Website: lowes
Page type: cart
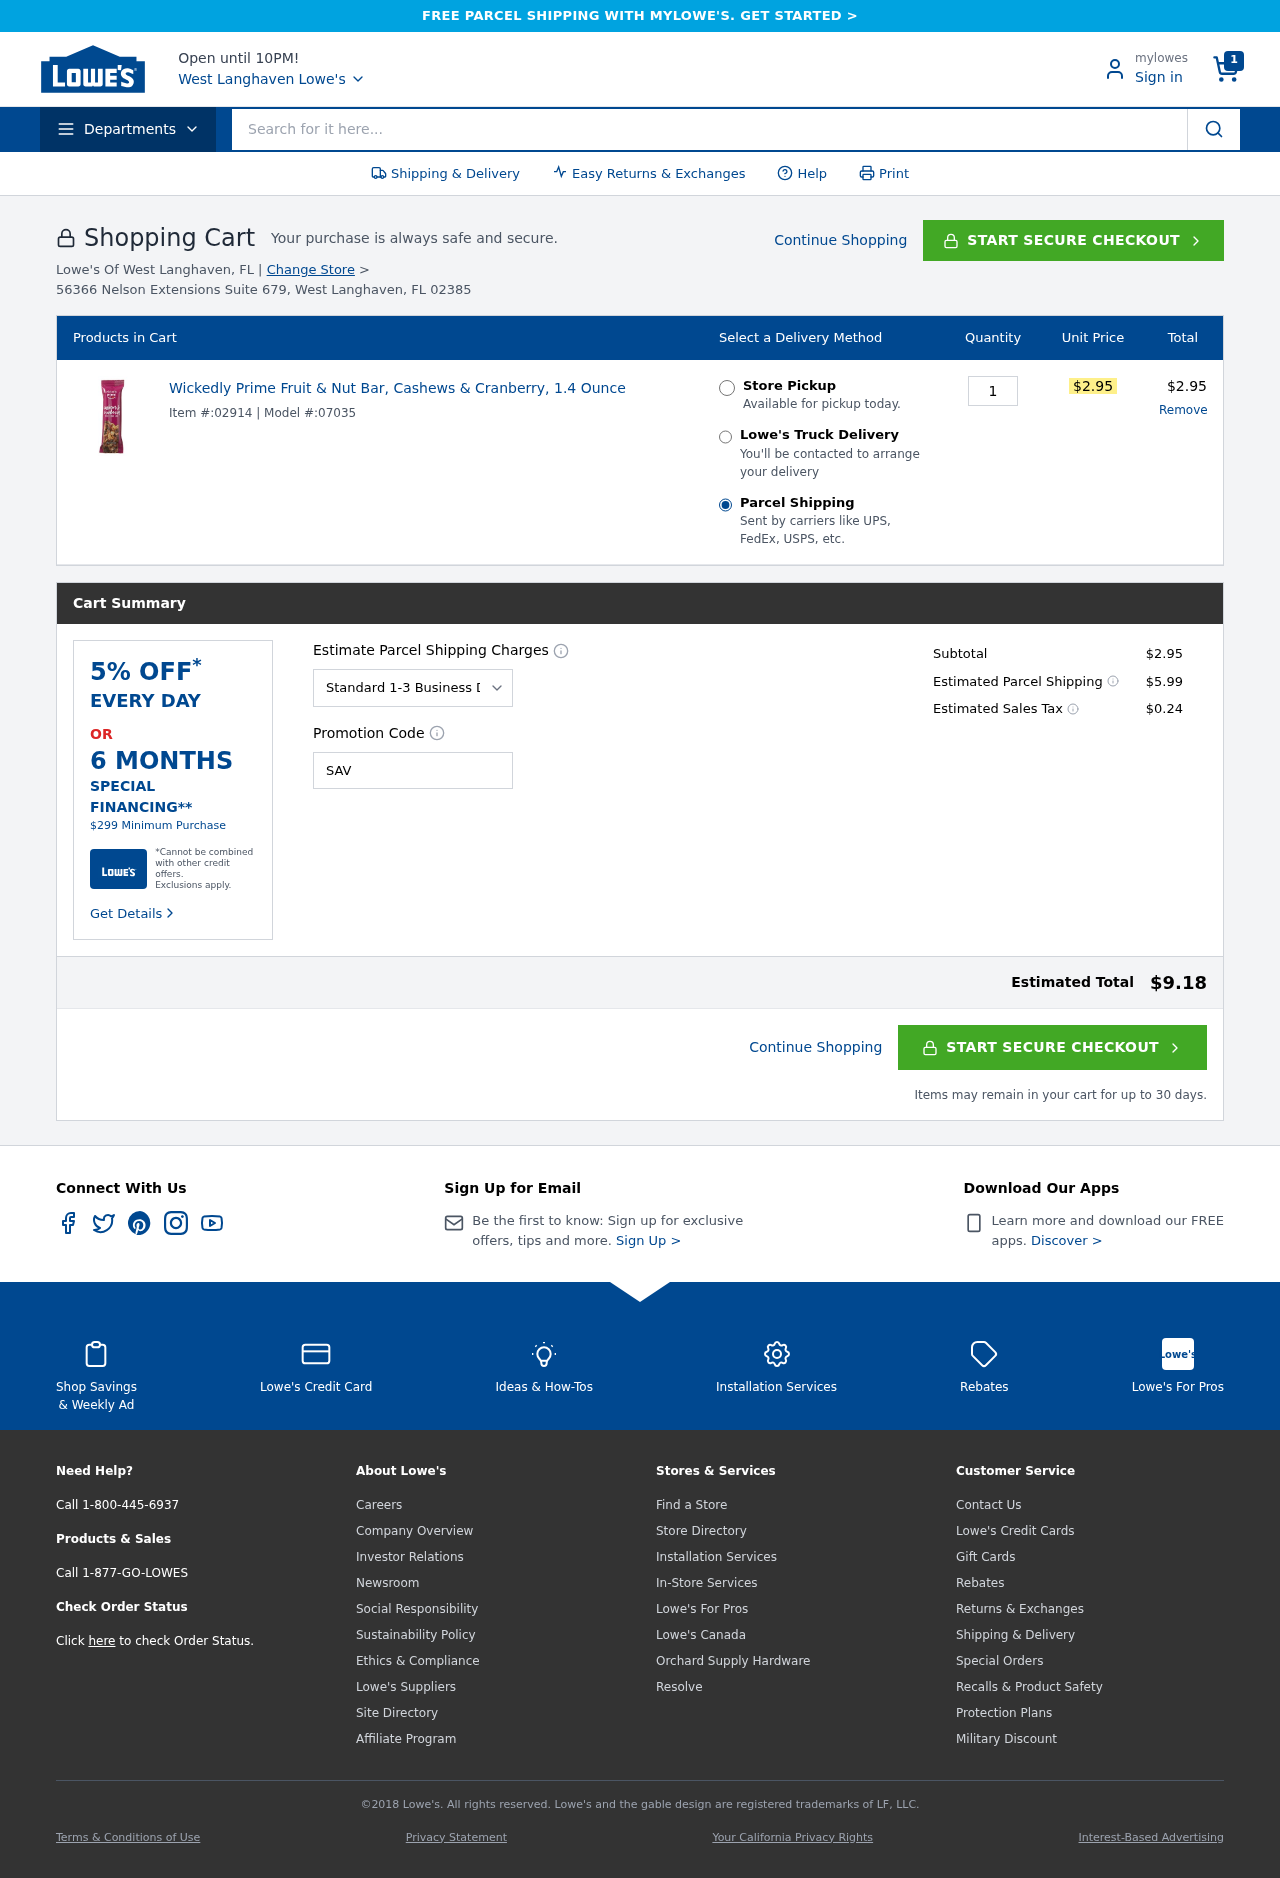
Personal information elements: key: PII_CITY
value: Langhaven
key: PII_CITY
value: West Langhaven
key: PII_POSTCODE
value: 02385
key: PII_PROMO_CODE
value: SAVE09
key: PII_STREET
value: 56366 Nelson Extensions Suite 679
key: PII_STATE_ABBR
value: FL
Product elements: key: PRODUCT1_NAME
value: Wickedly Prime Fruit & Nut Bar, Cashews & Cranberry, 1.4 Ounce
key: PRODUCT1_PRICE
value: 2.95
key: PRODUCT1_QUANTITY
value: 1
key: PRODUCT1_MODEL
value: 07035
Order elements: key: ORDER_NUM_ITEMS
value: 1
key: ORDER_ITEM_ID
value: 02914
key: ORDER_LINE_TOTAL
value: $2.95
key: ORDER_SUBTOTAL
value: $2.95
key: ORDER_SHIPPING_COST
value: $5.99
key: ORDER_TAX
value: $0.24
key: ORDER_TOTAL
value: $9.18
Search elements: key: HEADER_SEARCH
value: Search for it here...